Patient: sex M, age 54
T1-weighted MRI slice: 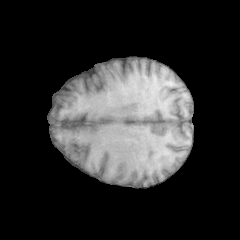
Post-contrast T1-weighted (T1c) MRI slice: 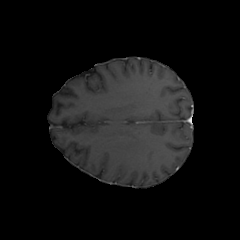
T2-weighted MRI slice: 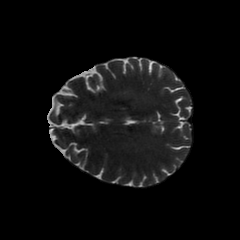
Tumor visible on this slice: no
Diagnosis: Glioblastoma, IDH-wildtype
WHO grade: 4